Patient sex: M
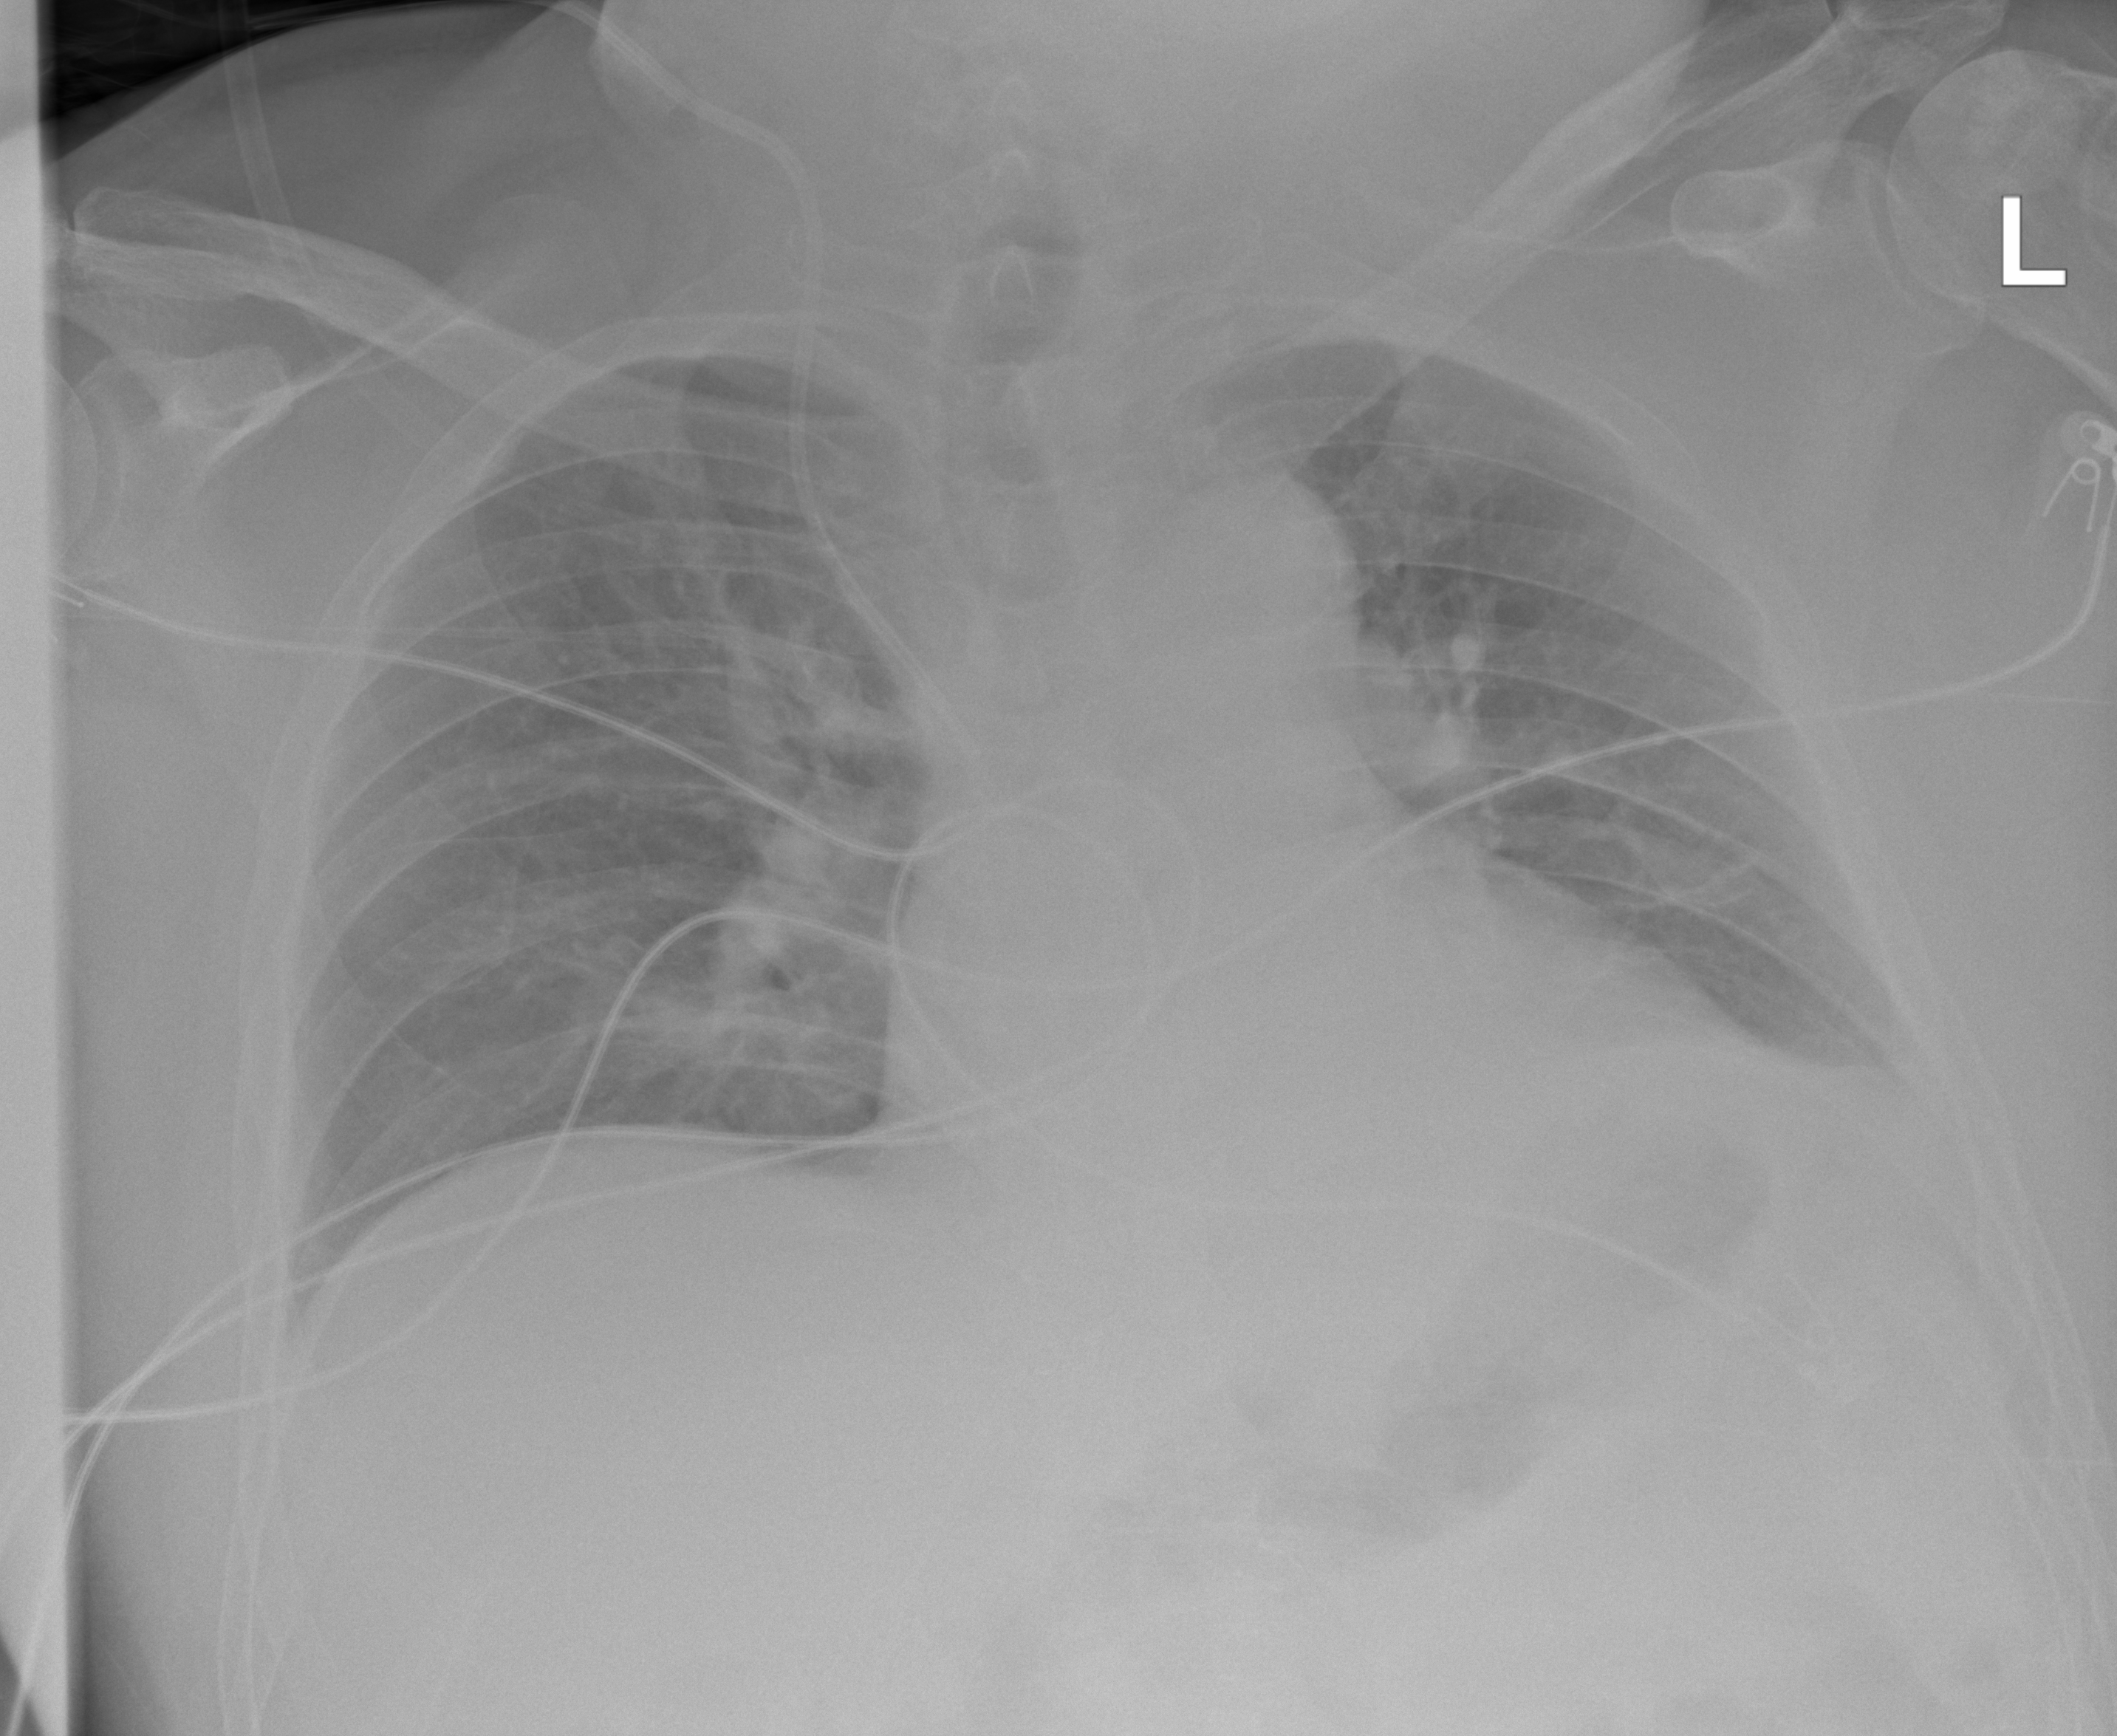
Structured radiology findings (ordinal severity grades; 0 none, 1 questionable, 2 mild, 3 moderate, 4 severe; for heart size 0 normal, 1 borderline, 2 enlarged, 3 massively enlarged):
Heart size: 0
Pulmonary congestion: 0
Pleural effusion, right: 0
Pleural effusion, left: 0
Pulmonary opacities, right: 0
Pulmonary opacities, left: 0
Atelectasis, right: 0
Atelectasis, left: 2